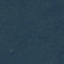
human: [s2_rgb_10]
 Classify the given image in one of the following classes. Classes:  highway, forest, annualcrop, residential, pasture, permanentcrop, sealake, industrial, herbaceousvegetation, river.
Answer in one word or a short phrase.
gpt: Forest